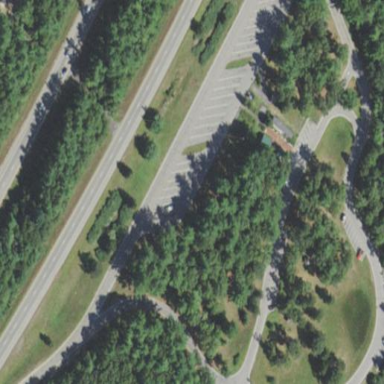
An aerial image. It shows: Rest area along the road.